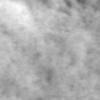
Label: no_change